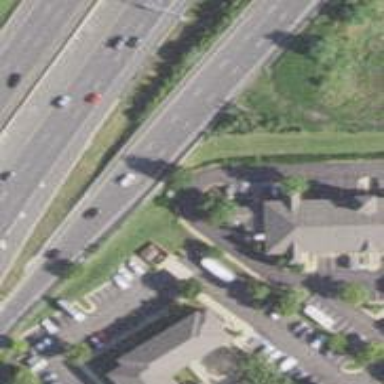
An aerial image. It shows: Motorway link.